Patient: sex M, age 64
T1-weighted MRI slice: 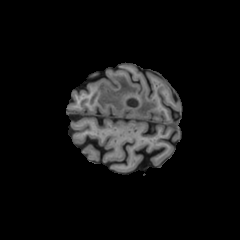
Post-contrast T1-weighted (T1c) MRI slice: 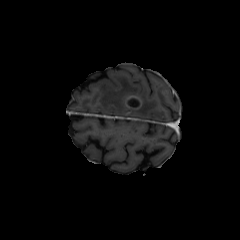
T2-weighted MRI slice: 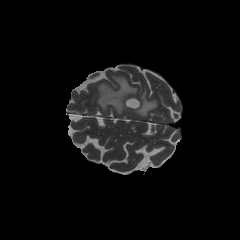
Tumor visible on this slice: yes
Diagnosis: Glioblastoma, IDH-wildtype
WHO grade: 4